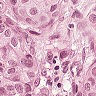
Metastatic tissue present: yes